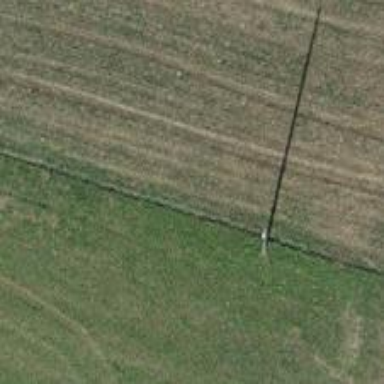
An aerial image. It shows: Power pole.